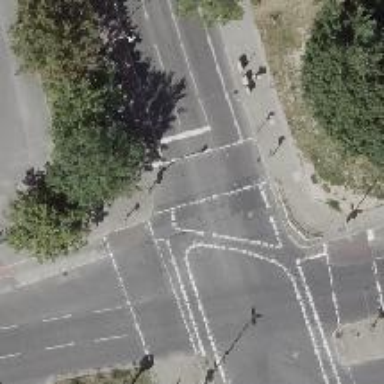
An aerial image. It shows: Crossing with traffic signals.